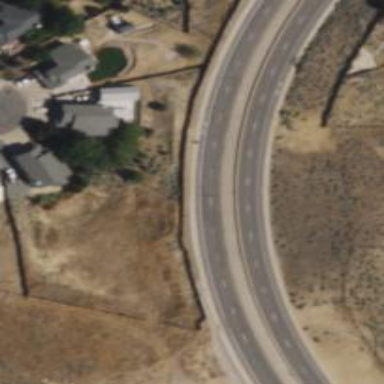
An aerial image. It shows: Secondary road with separate asphalt sidewalks.